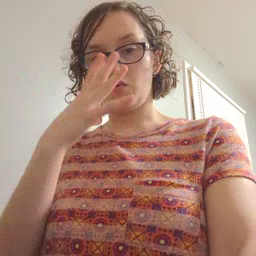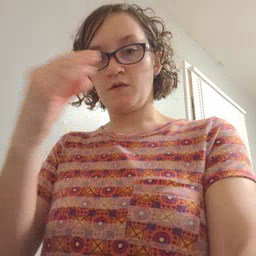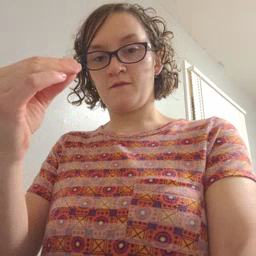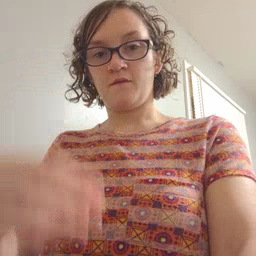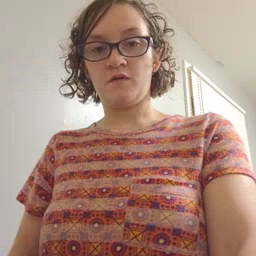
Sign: wolf